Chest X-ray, AP view. Patient: 39 years old, sex F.
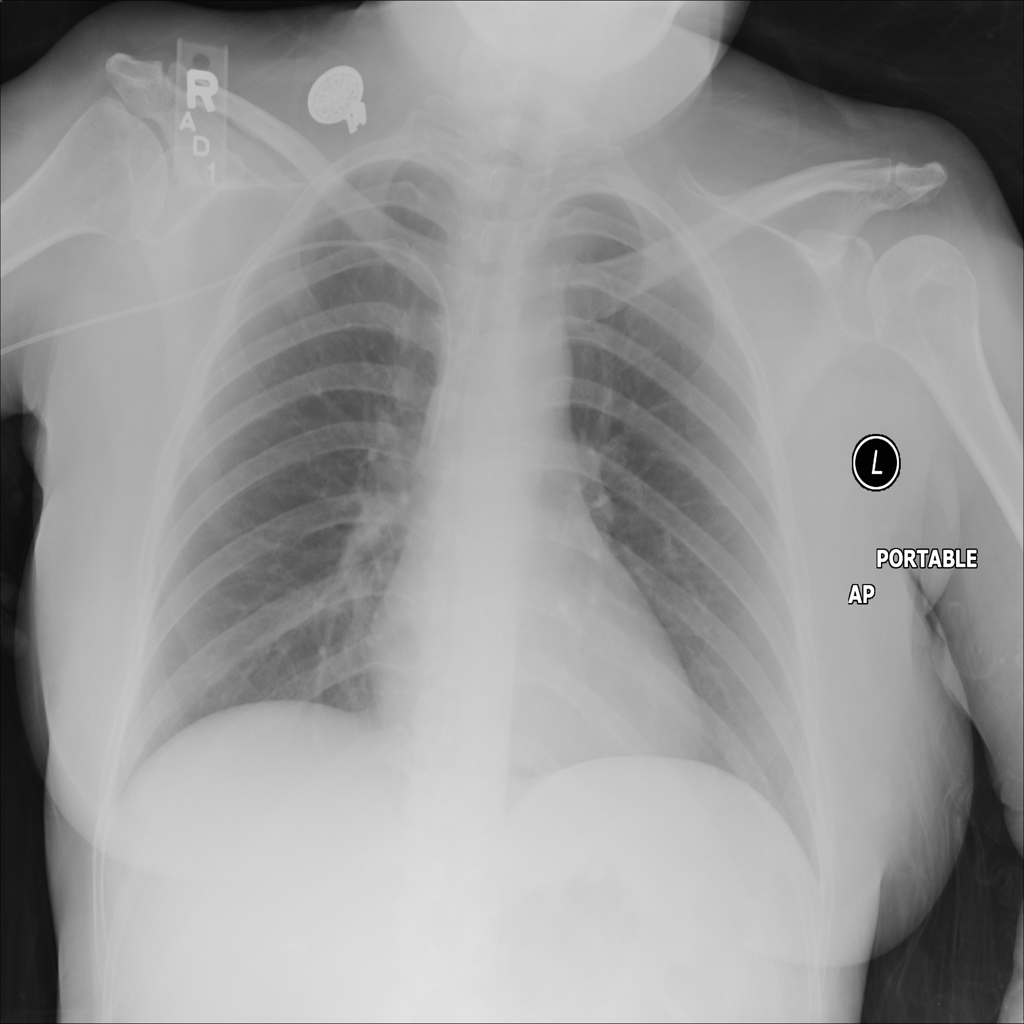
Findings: No Finding